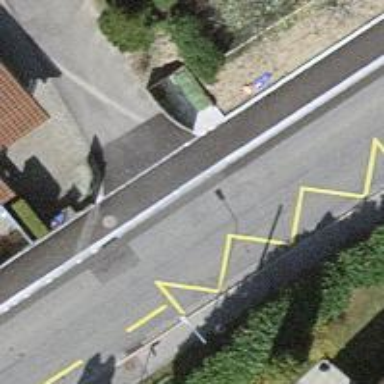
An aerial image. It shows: Asphalt footpath with unmarked crossing.